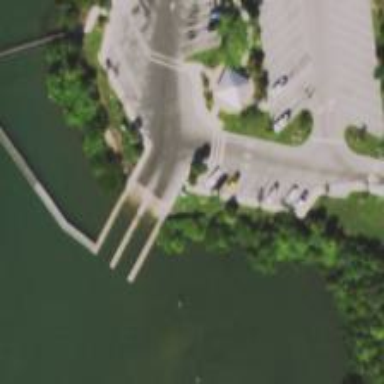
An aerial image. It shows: Slipway on leisure land.